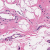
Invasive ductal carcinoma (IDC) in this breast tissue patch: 0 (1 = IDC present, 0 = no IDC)